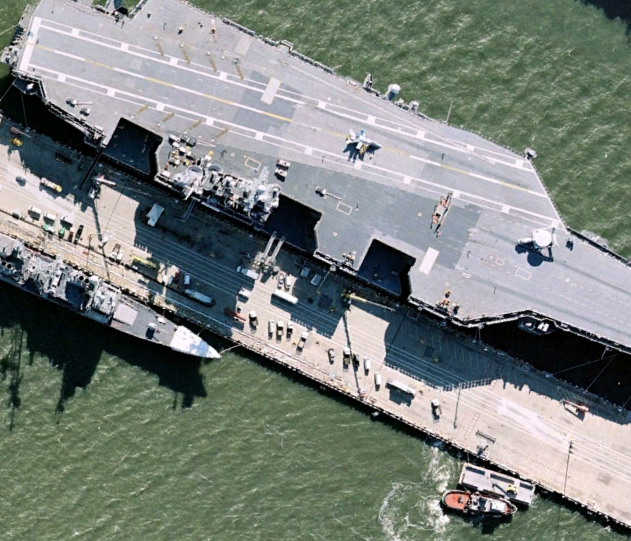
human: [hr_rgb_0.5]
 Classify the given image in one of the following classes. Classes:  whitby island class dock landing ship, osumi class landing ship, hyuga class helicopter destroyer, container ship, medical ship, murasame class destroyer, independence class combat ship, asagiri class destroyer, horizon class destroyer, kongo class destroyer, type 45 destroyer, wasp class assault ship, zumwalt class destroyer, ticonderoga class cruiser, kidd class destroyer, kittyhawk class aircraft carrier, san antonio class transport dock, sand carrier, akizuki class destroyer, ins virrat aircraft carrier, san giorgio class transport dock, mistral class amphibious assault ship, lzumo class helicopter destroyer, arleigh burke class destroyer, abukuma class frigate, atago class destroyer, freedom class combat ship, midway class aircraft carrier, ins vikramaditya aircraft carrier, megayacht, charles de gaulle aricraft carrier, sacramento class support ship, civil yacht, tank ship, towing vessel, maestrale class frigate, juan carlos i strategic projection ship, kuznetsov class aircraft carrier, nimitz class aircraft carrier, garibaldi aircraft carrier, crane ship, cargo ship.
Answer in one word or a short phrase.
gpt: Nimitz class aircraft carrier